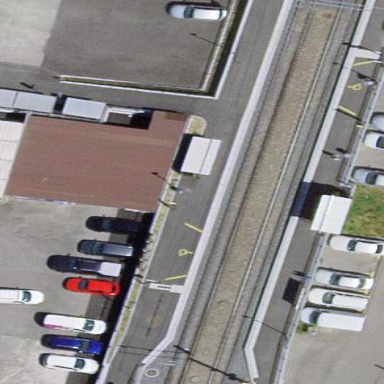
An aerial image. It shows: Tram platform with shelter. This is public transport platform for trams.